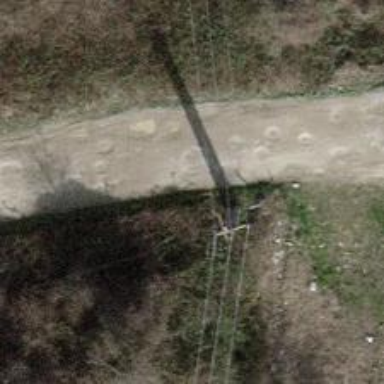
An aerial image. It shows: Power pole.